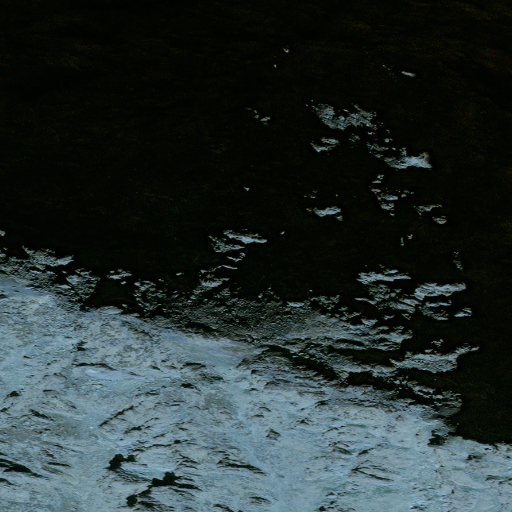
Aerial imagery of mountain in Alaska named Ptarmigan Peak containing only unknown